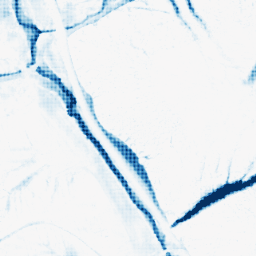
Category: morphological
Decomposition family: morphological_ellipse
Decomposition parameters: operation: closing
width: 20
height: 30
Upsampling method: sinc_hamming
Upsampling parameters: scale: 4
kernel_size: 4
Upsampling scale: 4